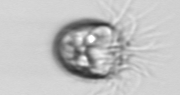
Label: Balanion